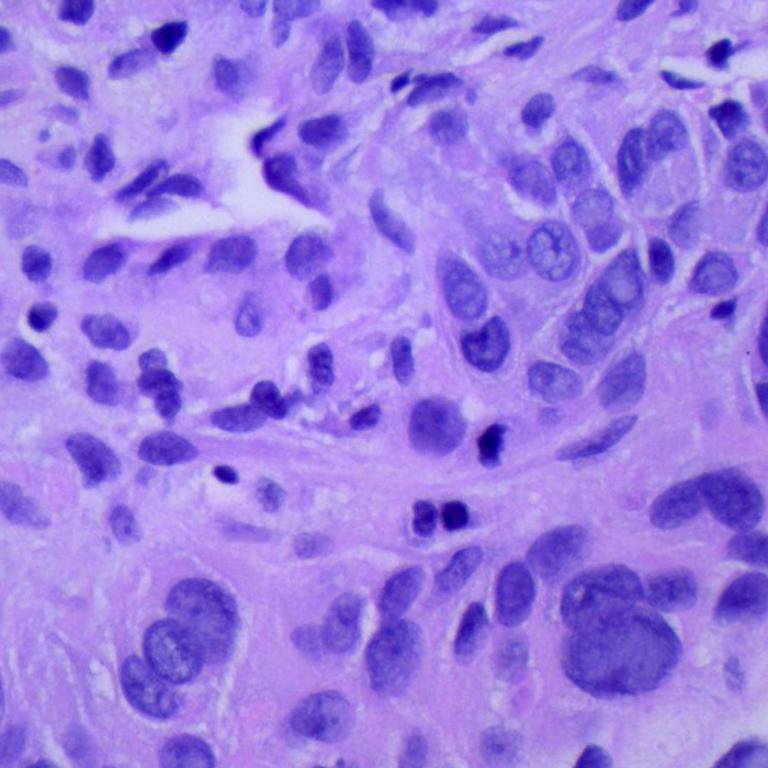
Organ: lung
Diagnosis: squamous carcinomas